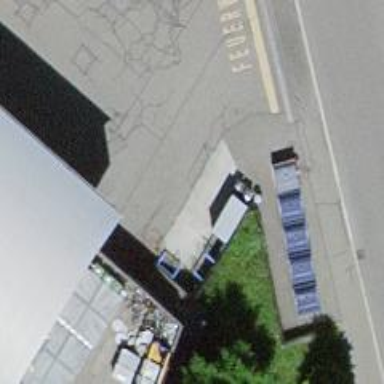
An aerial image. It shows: Recycling container in the area designated for recycling.